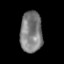
Tissue: prostate
Cell type: Epithelial cells
Senescence score: 0.3514
Nuclear area (px): 892
Mean DAPI intensity: 125.694